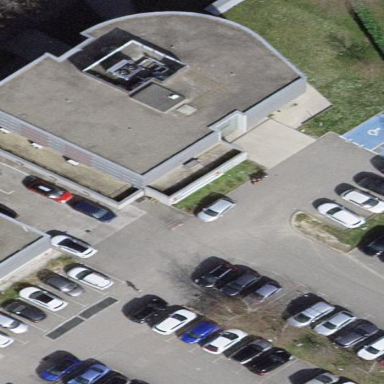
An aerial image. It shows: Office building with flat roof.